Question: Is it possible to set numbered list format in etherpad-lite?
Default format is:
'''
1.
1.1.
1.1.1
'''
I would like to have formatting:
'''
SS1
1)
1.
'''
UPDATE: Tried to use
'''
.list-number1 li:before {
content: "SS" counter(first, decimal);
counter-increment: first;
}
'''
but all elements at first level have SS1 numbering (I think there is no pure css solution for that)

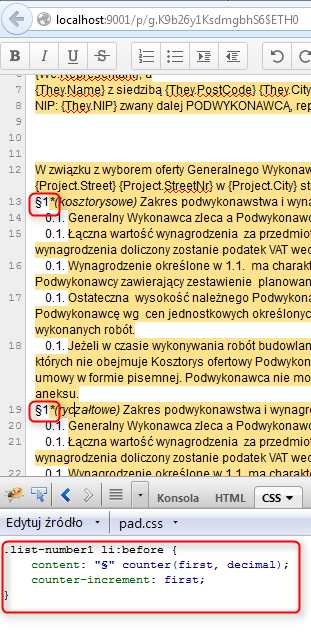
Answer: I wrote the Etherpad Ordered List implementation. it would be easy to do what you want with CSS.
Place the followin in your src/static/custom/pad.css
'''
/* The behavior for incrementing and the prefix */
.list-number1 li:before {
content: "SS" counter(first);
counter-increment: first;
}
.list-number2 li:before {
content: counter(first) ")";
counter-increment: second;
}
.list-number3 li:before {
content: counter(first) ".";
counter-increment: third 1;
}
'''
Ensure when you refresh your page that it hasn't loaded the minified/cached version of custom/pad.css
I find it bizarre that this got down-voted.. OP can you please confirm this is the correct answer?
Again it's worth noting I wrote the implementation in Etherpad Core so I'm kinda familiar with this...